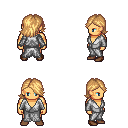
a pixel art fantasy rpg character, male body template, human, tanned skin, white robe, gold greaves, light blonde swoop hairstyle, brown shoes, four views (front, back, left, right), 2x2 character sprite sheet, small pixel art, hard edges, no anti-aliasing